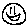
Label: smiley face